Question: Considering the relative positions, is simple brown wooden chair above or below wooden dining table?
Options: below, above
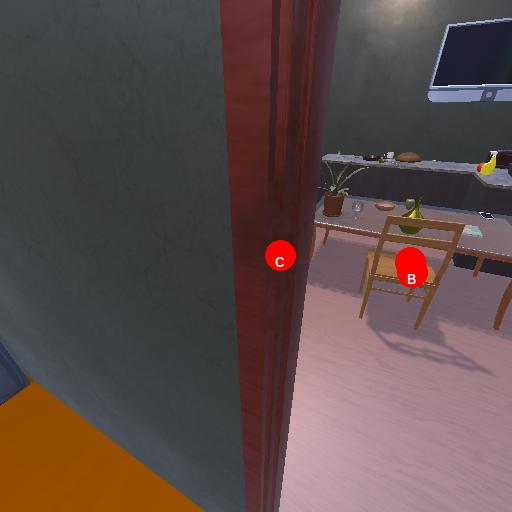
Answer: below